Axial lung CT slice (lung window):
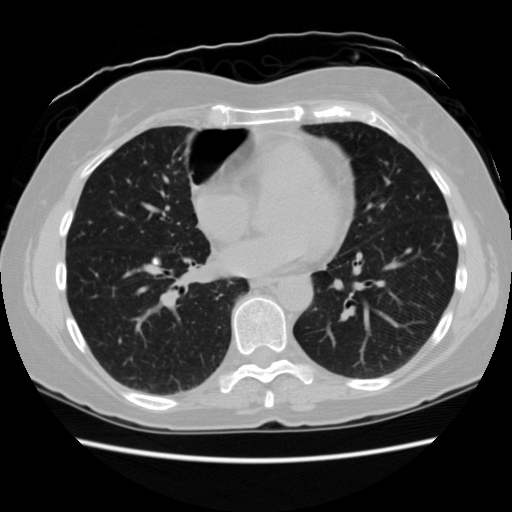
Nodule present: yes
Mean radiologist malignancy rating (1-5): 1